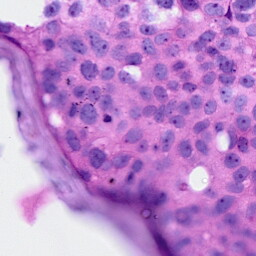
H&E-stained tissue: Breast